Interaction volume radius: 5 \u00c5
Interaction volume height: 25 \u00c5
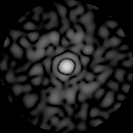
Disorder parameter: 0.8628